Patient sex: M
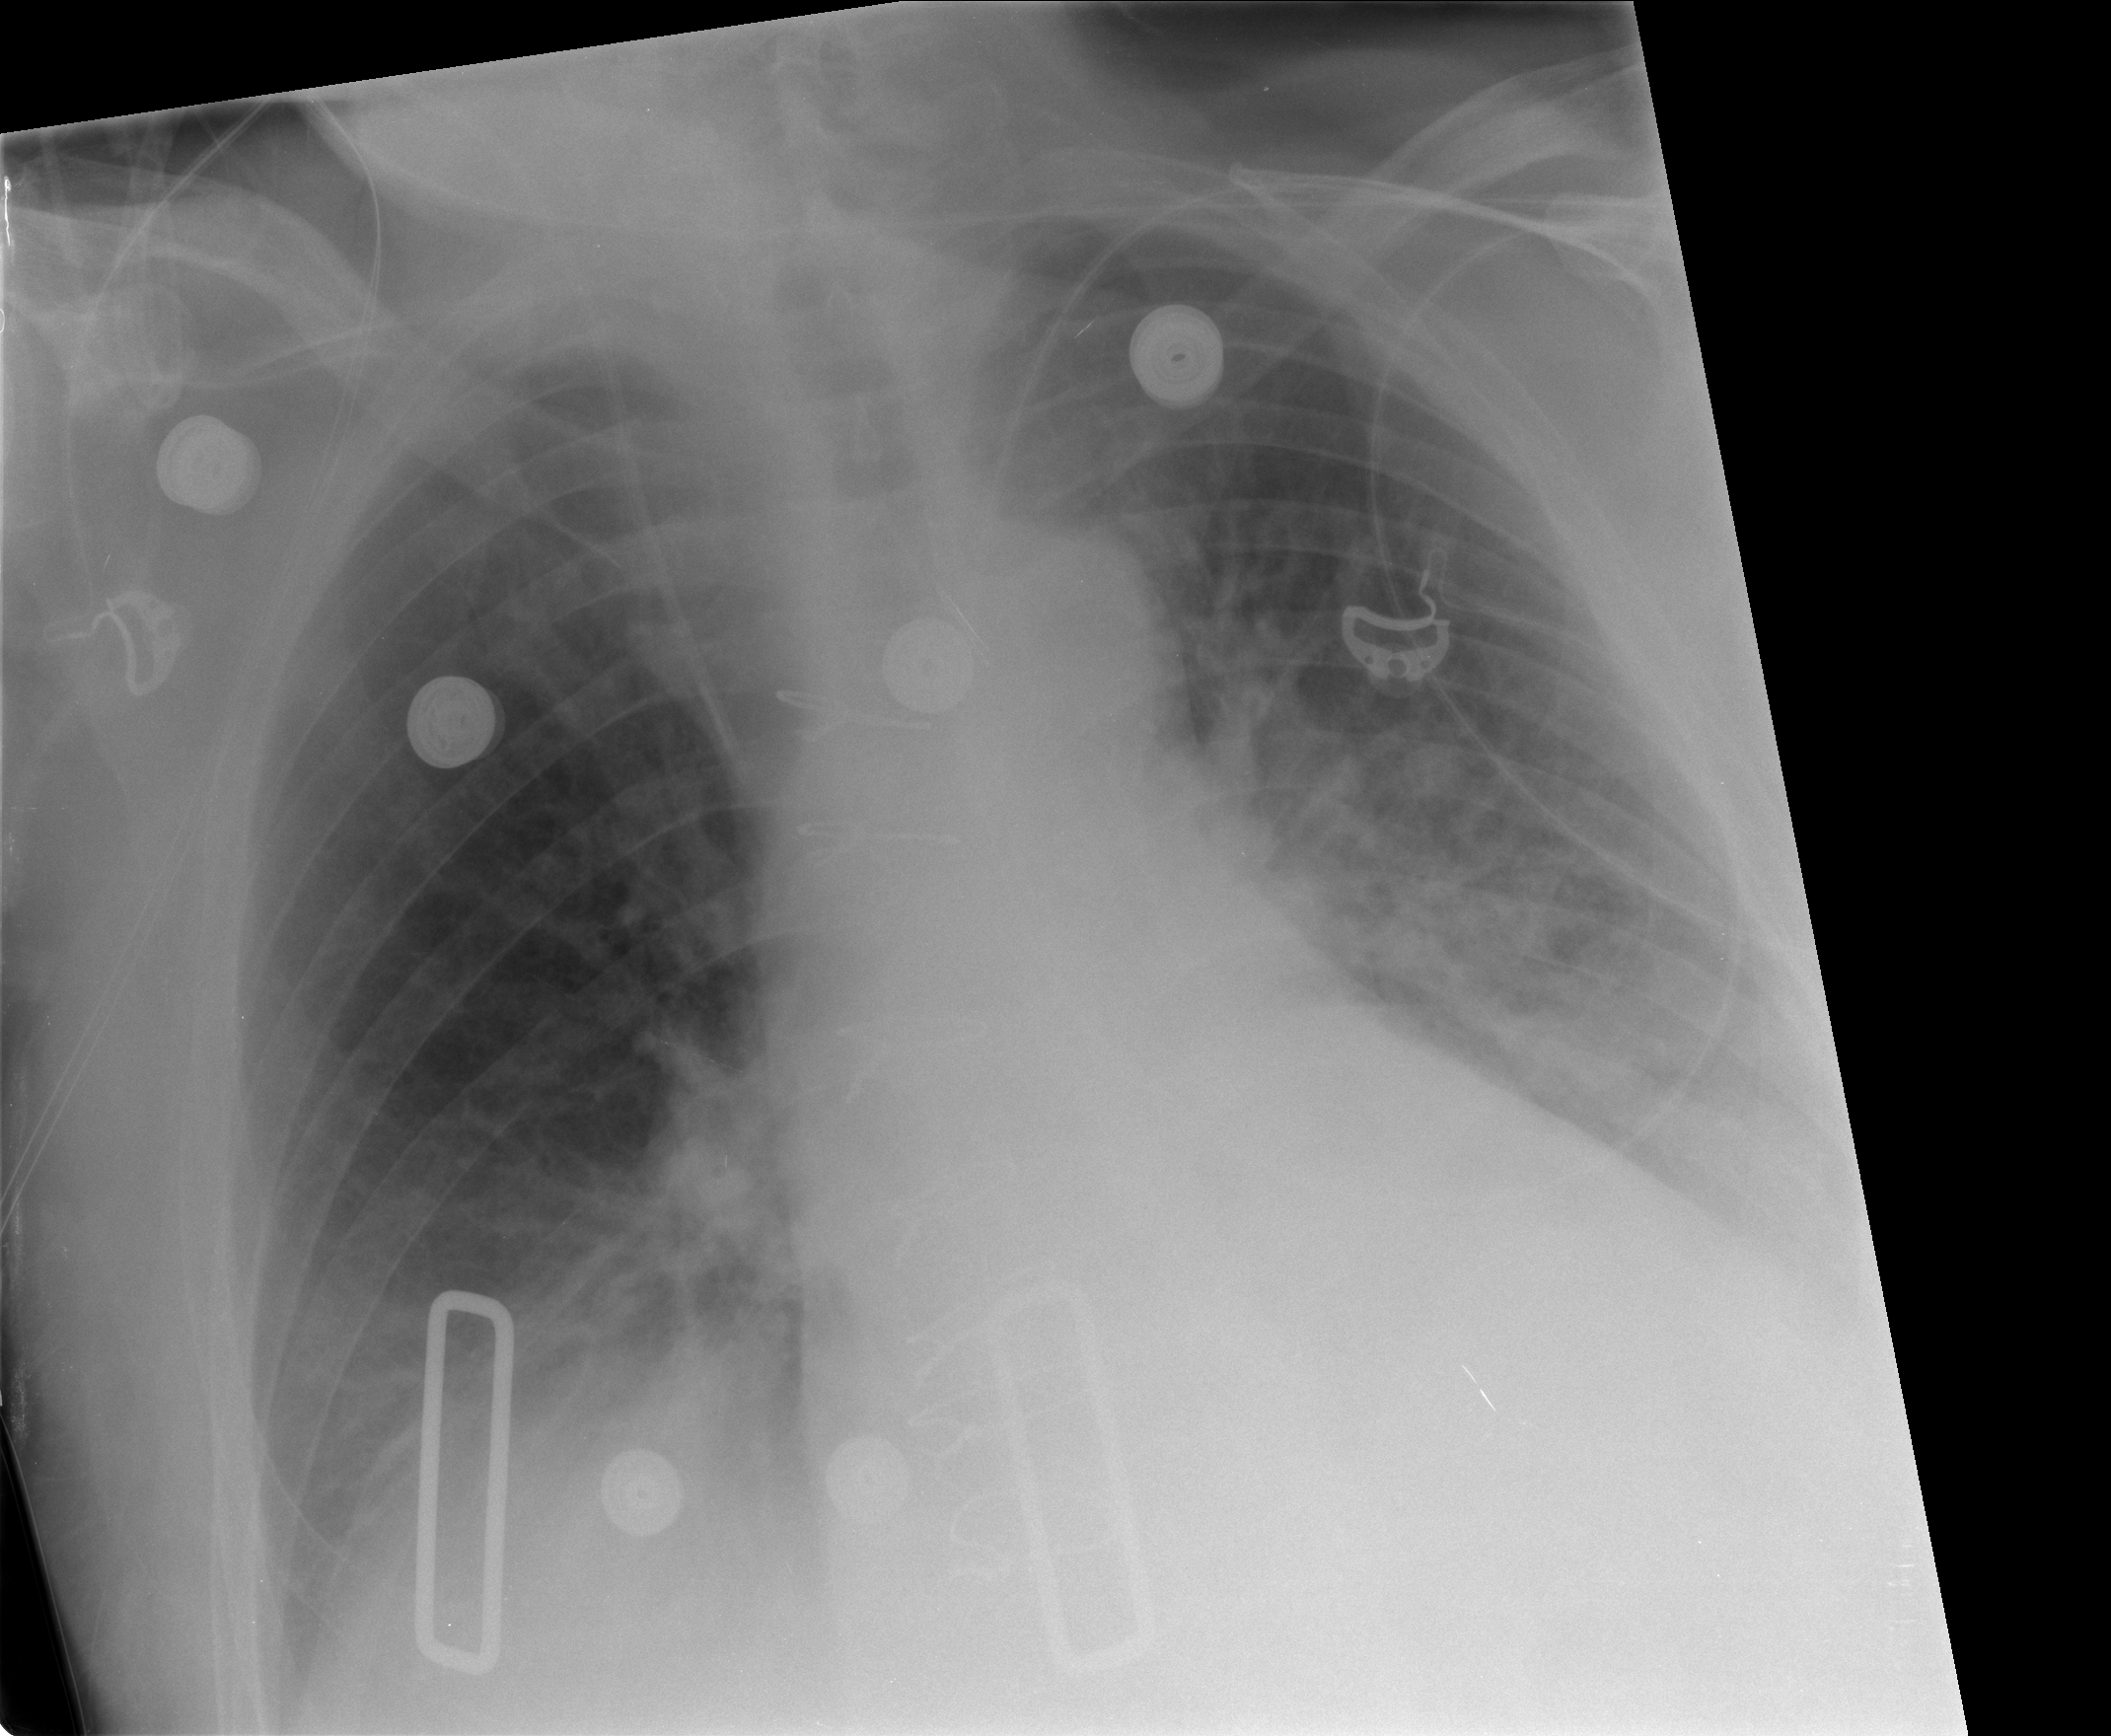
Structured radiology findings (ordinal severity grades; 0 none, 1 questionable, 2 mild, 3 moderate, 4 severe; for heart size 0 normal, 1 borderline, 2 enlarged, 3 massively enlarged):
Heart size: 2
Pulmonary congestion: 2
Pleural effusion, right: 2
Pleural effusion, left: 2
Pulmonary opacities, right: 2
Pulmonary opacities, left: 2
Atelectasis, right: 2
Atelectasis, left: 2